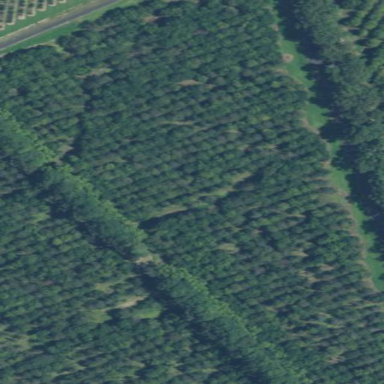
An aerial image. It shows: Orchard filled with macadamia trees.